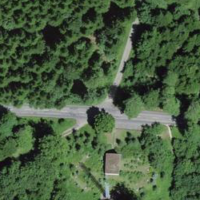
EUNIS habitat code: 43
Species observed at this site:
Angelica sylvestris